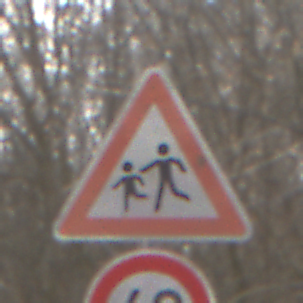
Verkehrszeichen: KinderRechts
Zusatzzeichen unten: Geschwindigkeit60
Umgebung: Outdoor, Nature
Tageszeit: MorningAfternoon
Wetter: Clear
Licht: Natural
Jahreszeit: Winter
Kontrast: HighContrast